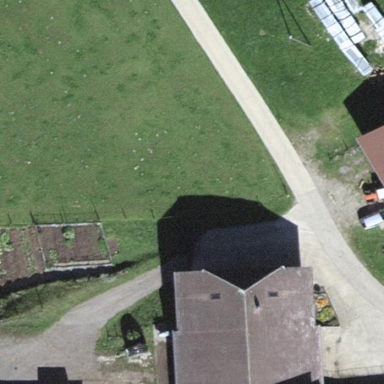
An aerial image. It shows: Farmyard area.